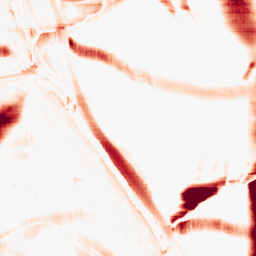
Category: morphological
Decomposition family: morphological_rect
Decomposition parameters: operation: opening
width: 50
height: 20
Upsampling method: sinc_blackman
Upsampling parameters: scale: 8
kernel_size: 16
Upsampling scale: 8